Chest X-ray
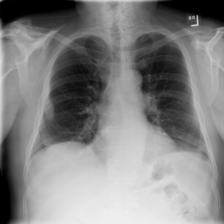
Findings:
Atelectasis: positive
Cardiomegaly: negative
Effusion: negative
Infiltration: negative
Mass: negative
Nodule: negative
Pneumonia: negative
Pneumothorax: negative
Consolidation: positive
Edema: negative
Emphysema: negative
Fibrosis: negative
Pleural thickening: negative
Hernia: negative